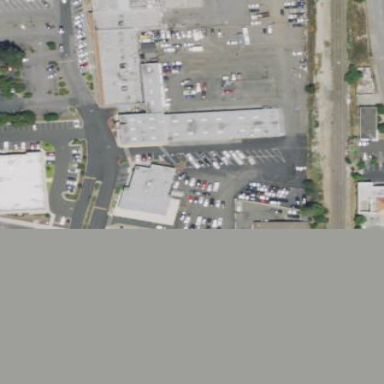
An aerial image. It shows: Retail area.